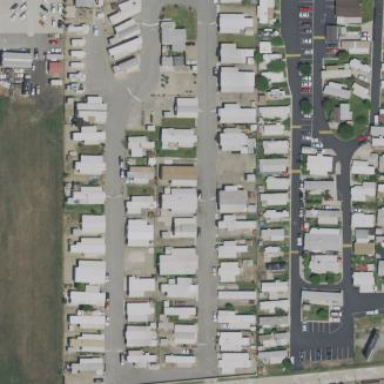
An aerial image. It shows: Residential area known as trailer park.